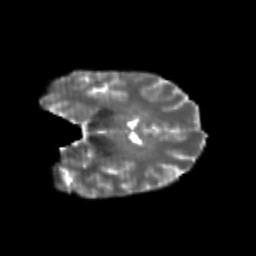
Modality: T2w
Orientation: coronal
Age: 23
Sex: female
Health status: healthy
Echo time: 0.074 s